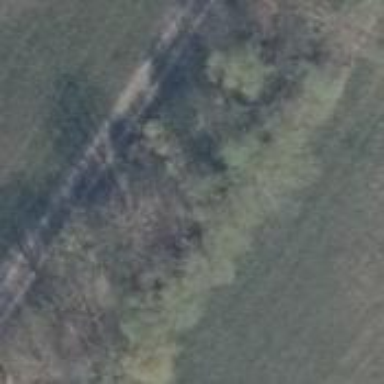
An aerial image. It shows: Row of trees in natural setting.